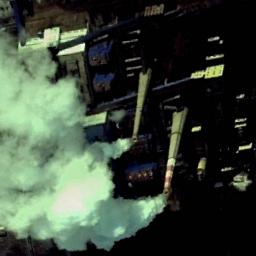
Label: thermal_power_station